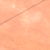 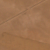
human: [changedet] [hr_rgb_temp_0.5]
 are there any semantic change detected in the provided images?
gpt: Everything remains the same.